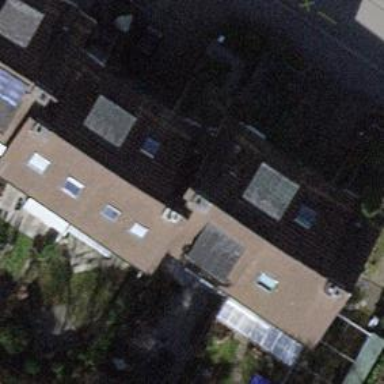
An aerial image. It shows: Terrace building.